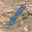
Label: 1